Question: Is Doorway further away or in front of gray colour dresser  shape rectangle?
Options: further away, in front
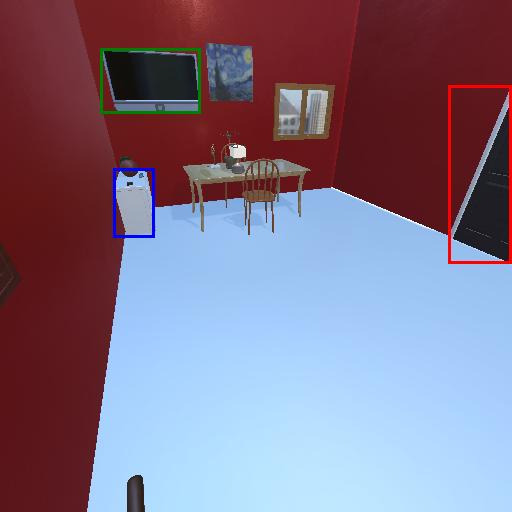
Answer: further away